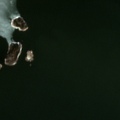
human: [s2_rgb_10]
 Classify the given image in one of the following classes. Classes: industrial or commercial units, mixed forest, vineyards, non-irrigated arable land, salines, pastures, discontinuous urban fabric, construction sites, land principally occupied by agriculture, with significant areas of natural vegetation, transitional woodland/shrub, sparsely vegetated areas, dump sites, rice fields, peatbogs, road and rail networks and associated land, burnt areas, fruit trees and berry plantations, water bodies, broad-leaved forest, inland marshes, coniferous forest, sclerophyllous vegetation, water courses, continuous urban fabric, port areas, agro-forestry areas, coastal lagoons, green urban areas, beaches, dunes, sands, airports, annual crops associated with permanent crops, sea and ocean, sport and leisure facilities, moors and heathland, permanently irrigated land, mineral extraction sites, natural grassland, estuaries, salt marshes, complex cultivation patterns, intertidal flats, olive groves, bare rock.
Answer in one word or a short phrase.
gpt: sea and ocean